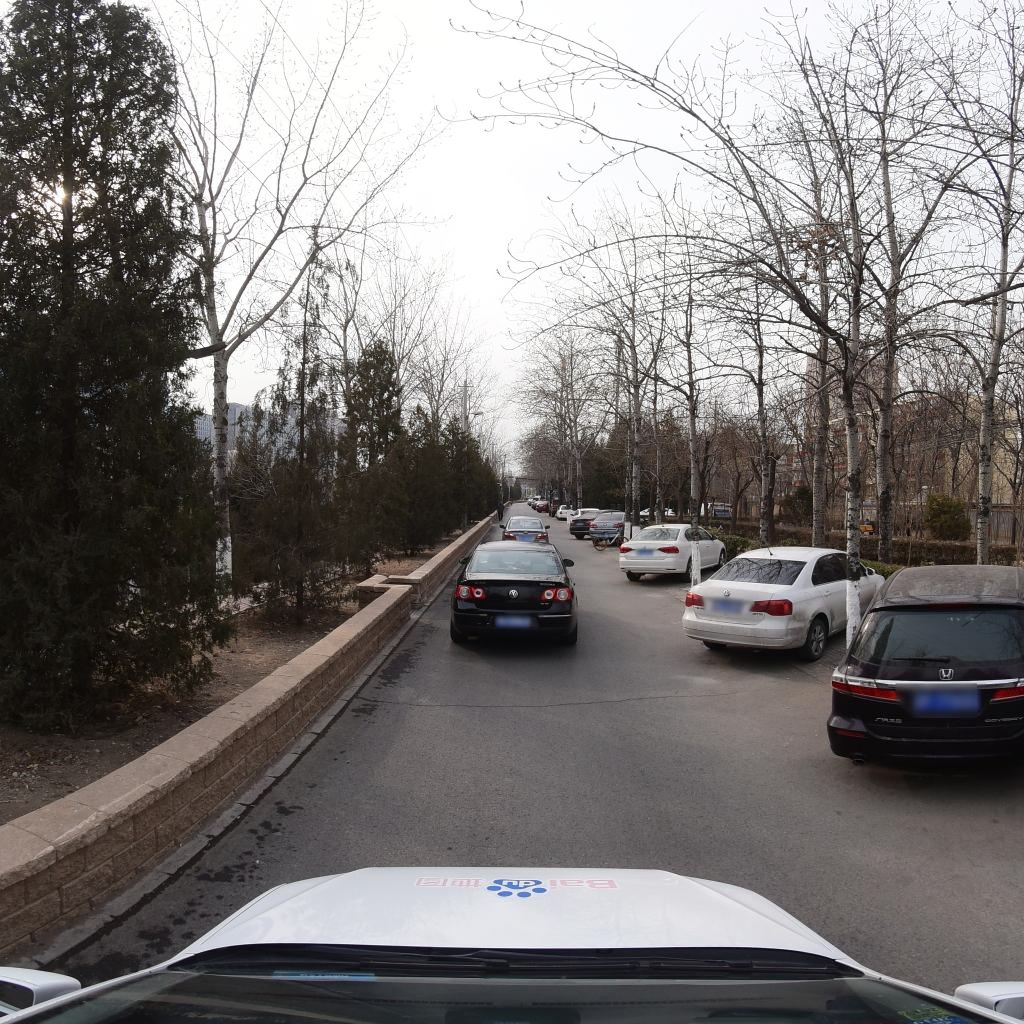
Region: Fengtai
Road damage annotations: transverse crack